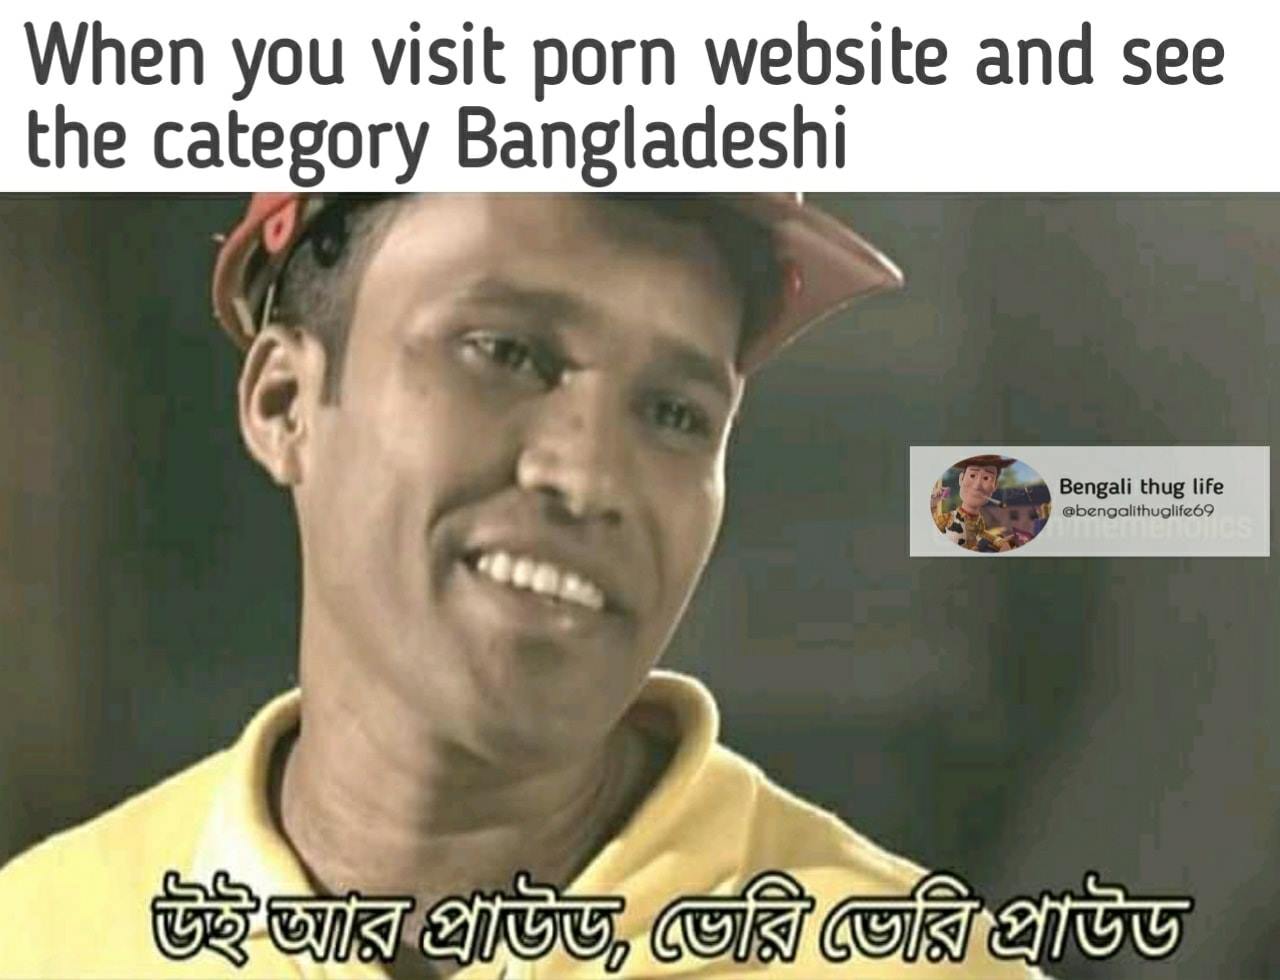
Caption: When you visit porn website and see the category Bangladeshi  উই আর প্রাউড, ভেরি ভেরি প্রাউড
Label: non-hate